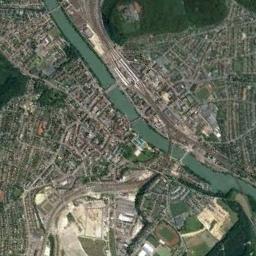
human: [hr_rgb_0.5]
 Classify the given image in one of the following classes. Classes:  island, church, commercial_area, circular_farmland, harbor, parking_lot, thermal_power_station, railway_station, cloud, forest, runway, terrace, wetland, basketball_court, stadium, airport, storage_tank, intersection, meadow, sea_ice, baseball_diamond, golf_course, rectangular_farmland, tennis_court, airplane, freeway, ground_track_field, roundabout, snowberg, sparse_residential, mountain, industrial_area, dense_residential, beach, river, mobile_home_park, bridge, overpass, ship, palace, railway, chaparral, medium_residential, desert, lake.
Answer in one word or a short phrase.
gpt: river